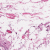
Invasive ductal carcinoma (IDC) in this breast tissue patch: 0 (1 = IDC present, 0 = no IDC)